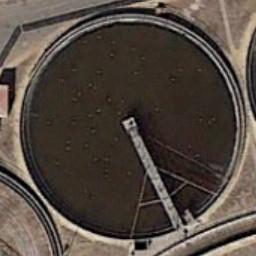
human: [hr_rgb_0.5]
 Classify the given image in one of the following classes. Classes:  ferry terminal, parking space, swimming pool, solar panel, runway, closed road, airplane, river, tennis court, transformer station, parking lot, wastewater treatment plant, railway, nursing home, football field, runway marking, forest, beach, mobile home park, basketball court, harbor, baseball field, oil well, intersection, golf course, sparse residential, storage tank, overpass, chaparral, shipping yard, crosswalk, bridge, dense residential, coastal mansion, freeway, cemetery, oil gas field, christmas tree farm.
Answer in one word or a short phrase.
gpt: wastewater treatment plant